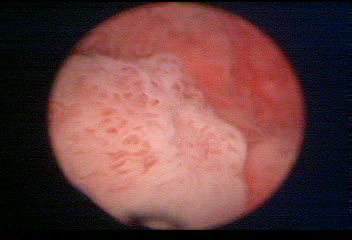
Modality: WLC
Class: Malignant
Subclass: HighGradePapillary
Lesion: L1
Stage: T1
Morphology: Papillary
Bladder cancer association: Yes
Annotated structures: Tumor